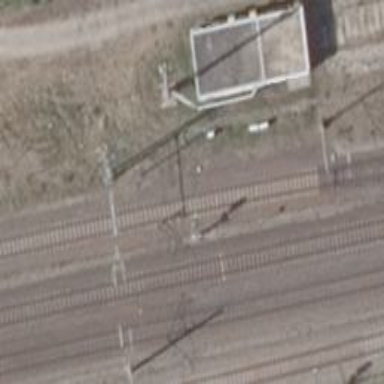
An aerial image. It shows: Electrified rail siding with contact line.